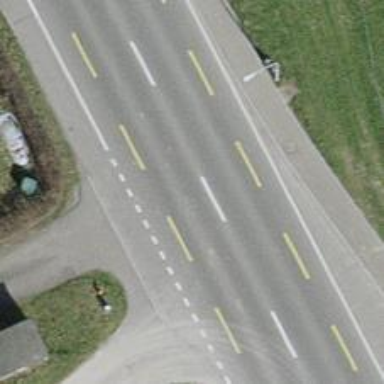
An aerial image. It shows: Primary highway with dedicated lane for cyclists.